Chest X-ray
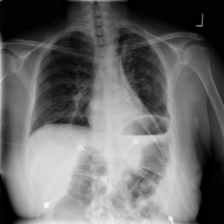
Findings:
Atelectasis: positive
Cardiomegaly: negative
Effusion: negative
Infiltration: negative
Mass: negative
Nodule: negative
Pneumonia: negative
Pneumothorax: negative
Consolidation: negative
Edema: negative
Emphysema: positive
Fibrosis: negative
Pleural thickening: negative
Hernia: negative